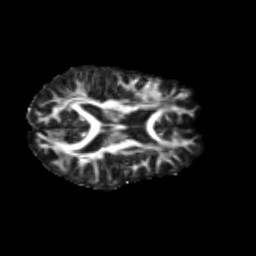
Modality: FA
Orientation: axial
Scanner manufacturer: siemens
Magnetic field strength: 3 T
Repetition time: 9.2 s
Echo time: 0.084 s